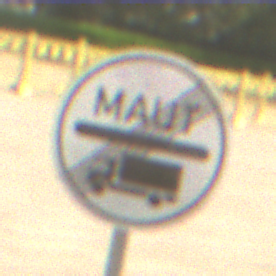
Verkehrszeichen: EndeMautpflicht
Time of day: MorningAfternoon
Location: Outdoor (Suburban)
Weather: Clear
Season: NotSpecified
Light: Natural